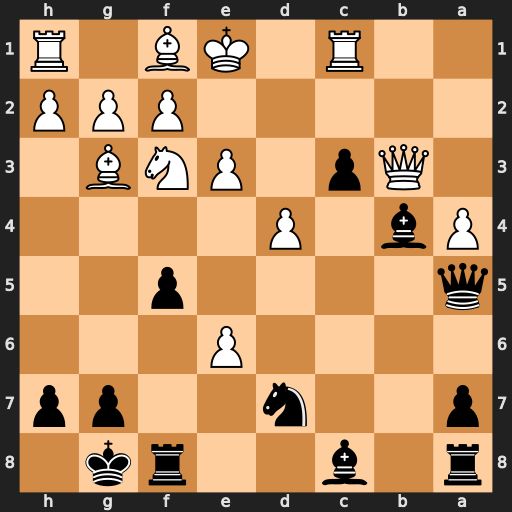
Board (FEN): r1b2rk1/p2n2pp/4P3/q4p2/Pb1P4/1Qp1PNB1/5PPP/2R1KB1R
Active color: b
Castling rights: K
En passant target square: -
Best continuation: c2+ Nd2 Bxd2+